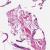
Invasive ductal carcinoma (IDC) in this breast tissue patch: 0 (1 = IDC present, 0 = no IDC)